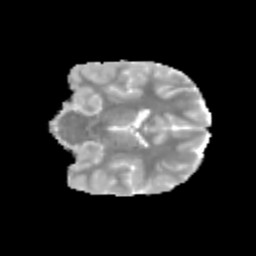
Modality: MD
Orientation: coronal
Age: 13
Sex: female
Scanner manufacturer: siemens
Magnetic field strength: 3 T
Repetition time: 3.8 s
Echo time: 0.07 s